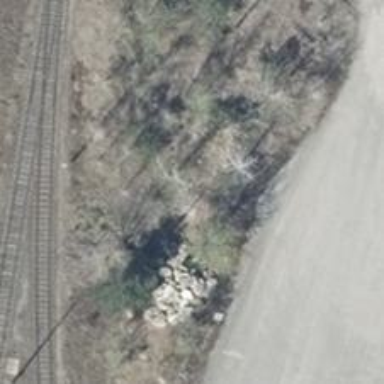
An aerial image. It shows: Abandoned railway yard.